Interaction volume radius: 10 \u00c5
Interaction volume height: 10 \u00c5
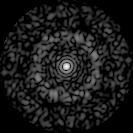
Disorder parameter: 0.8332